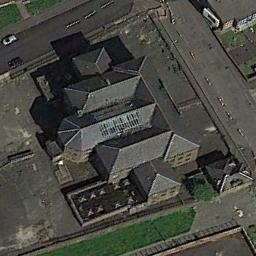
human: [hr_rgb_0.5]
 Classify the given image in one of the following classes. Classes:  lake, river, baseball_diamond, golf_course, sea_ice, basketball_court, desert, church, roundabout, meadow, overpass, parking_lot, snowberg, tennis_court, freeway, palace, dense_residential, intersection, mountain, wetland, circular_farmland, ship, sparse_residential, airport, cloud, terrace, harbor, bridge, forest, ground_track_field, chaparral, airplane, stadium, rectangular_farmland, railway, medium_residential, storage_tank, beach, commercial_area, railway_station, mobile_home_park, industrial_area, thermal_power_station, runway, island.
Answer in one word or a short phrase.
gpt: church